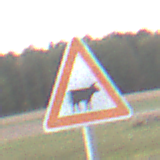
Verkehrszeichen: ViehtriebLinks
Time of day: SunriseSunset
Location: Outdoor (Nature)
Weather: PartlyCloudy
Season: NotSpecified
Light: Natural